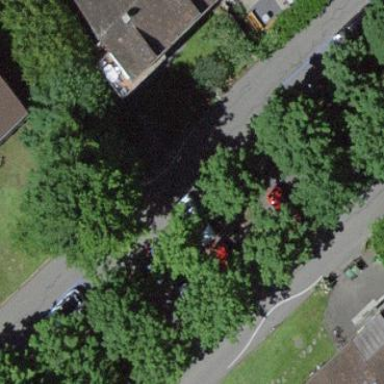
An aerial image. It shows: Street-side parking lot with asphalt surface.